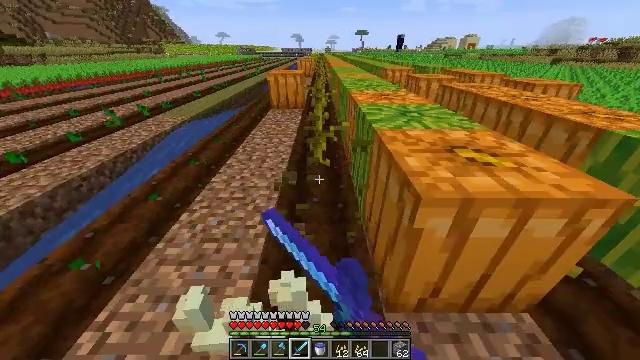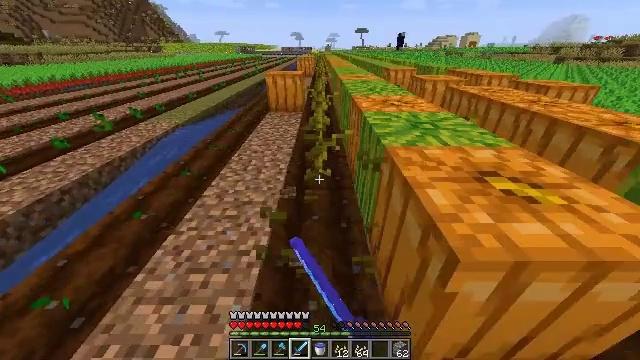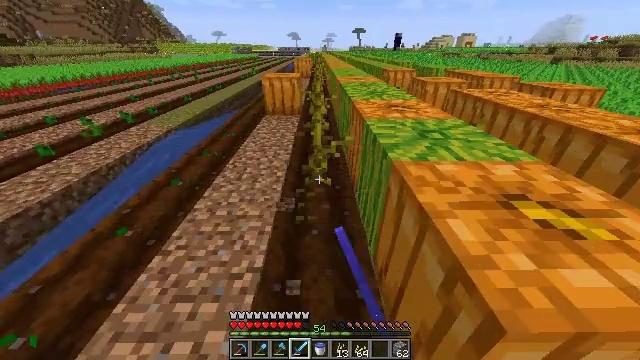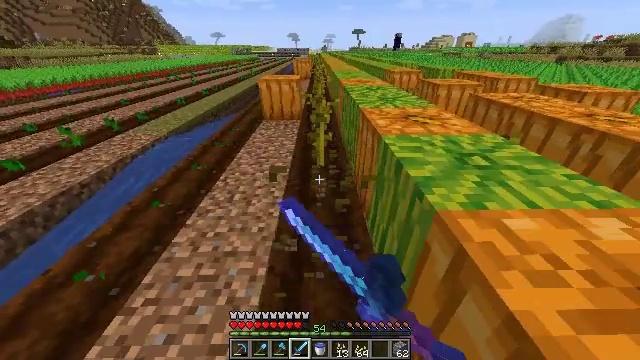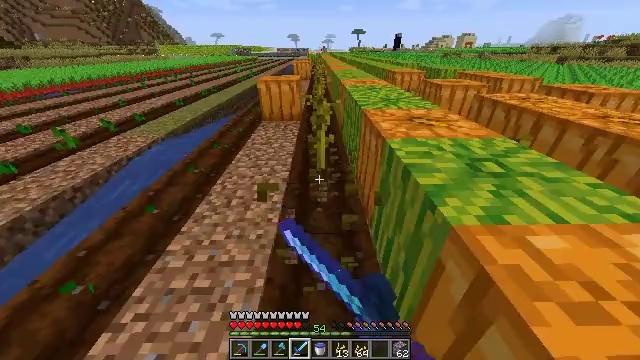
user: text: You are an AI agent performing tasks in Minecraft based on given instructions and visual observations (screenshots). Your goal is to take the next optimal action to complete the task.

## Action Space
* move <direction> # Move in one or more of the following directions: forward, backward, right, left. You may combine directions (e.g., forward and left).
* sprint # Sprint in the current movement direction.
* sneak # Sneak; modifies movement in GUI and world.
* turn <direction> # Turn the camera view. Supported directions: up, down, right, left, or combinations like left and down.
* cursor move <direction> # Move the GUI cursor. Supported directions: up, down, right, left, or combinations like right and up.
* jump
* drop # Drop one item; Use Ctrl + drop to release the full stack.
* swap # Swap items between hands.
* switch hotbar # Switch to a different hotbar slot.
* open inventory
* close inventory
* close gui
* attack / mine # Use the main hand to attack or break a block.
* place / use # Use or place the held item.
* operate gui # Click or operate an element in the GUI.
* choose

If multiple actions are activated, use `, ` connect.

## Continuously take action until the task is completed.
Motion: motion action
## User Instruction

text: Break the pumpkin stem.
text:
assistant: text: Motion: move forward, sprint, attack / mine
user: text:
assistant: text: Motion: move forward, sprint, attack / mine
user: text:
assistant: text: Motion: move forward, sprint, attack / mine
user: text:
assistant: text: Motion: move forward, sprint, attack / mine
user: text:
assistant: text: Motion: sprint, attack / mine